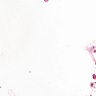
Metastatic tissue present: no